Interaction volume radius: 10 \u00c5
Interaction volume height: 15 \u00c5
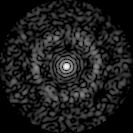
Disorder parameter: 0.8199